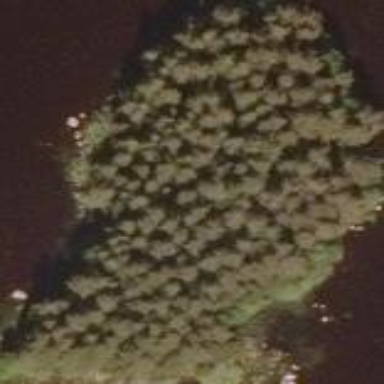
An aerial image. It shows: Island covered with woodland.